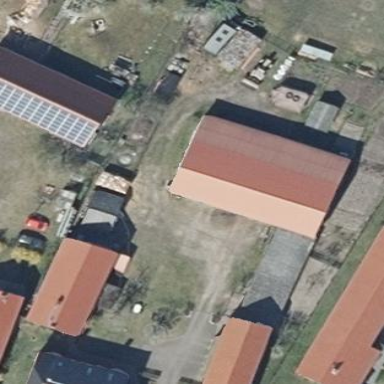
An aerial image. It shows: Building with red gabled roof oriented along its length.